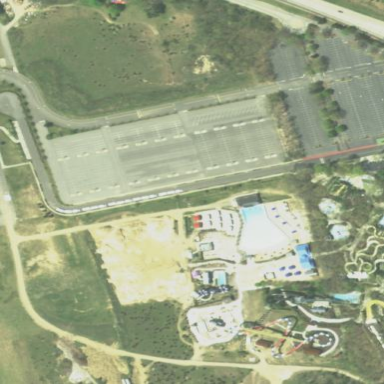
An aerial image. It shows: Water park.